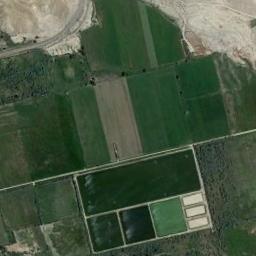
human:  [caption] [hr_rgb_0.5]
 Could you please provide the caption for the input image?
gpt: Some green rectangular farmlands of different sizes are neatly arranged on the ground .

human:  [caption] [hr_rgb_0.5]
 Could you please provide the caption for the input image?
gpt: Many neatly arranged dark green, light green, Khaki and brown mixed-sized rectangular farm fields .

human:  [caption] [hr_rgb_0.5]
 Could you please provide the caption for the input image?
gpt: The rectangular farmland is next to the bare land .

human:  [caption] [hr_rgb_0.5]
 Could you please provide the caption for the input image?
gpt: There are many rectangular farmlands of different sizes and shades .

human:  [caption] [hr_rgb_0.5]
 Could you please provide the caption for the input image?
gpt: There are many green rectangular farmlands of different sizes .